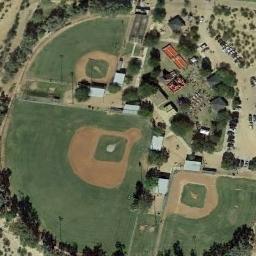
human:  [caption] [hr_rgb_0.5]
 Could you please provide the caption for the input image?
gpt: Three baseball diamonds are surrounded by many buildings and trees .

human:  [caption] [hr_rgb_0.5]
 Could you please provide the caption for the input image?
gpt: Three baseball diamonds of different sizes surrounded by some trees and some buildings beside .

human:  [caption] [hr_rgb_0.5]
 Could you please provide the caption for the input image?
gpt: There are three baseball diamonds in the grass surrounded by the houses and the parking lot .

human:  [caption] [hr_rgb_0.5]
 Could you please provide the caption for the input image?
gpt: There is a white house on the edge of the baseball field .

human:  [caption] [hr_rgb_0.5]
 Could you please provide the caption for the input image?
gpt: Many trees are beside the three baseball diamonds .